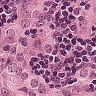
Metastatic tissue present: yes